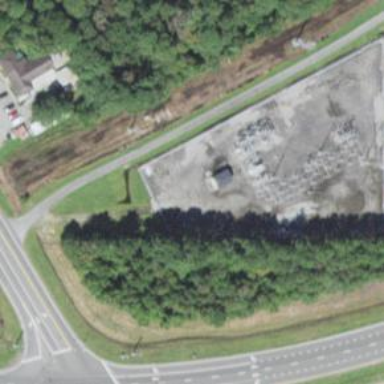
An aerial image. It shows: Distribution power substation secured by fence.